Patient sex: M
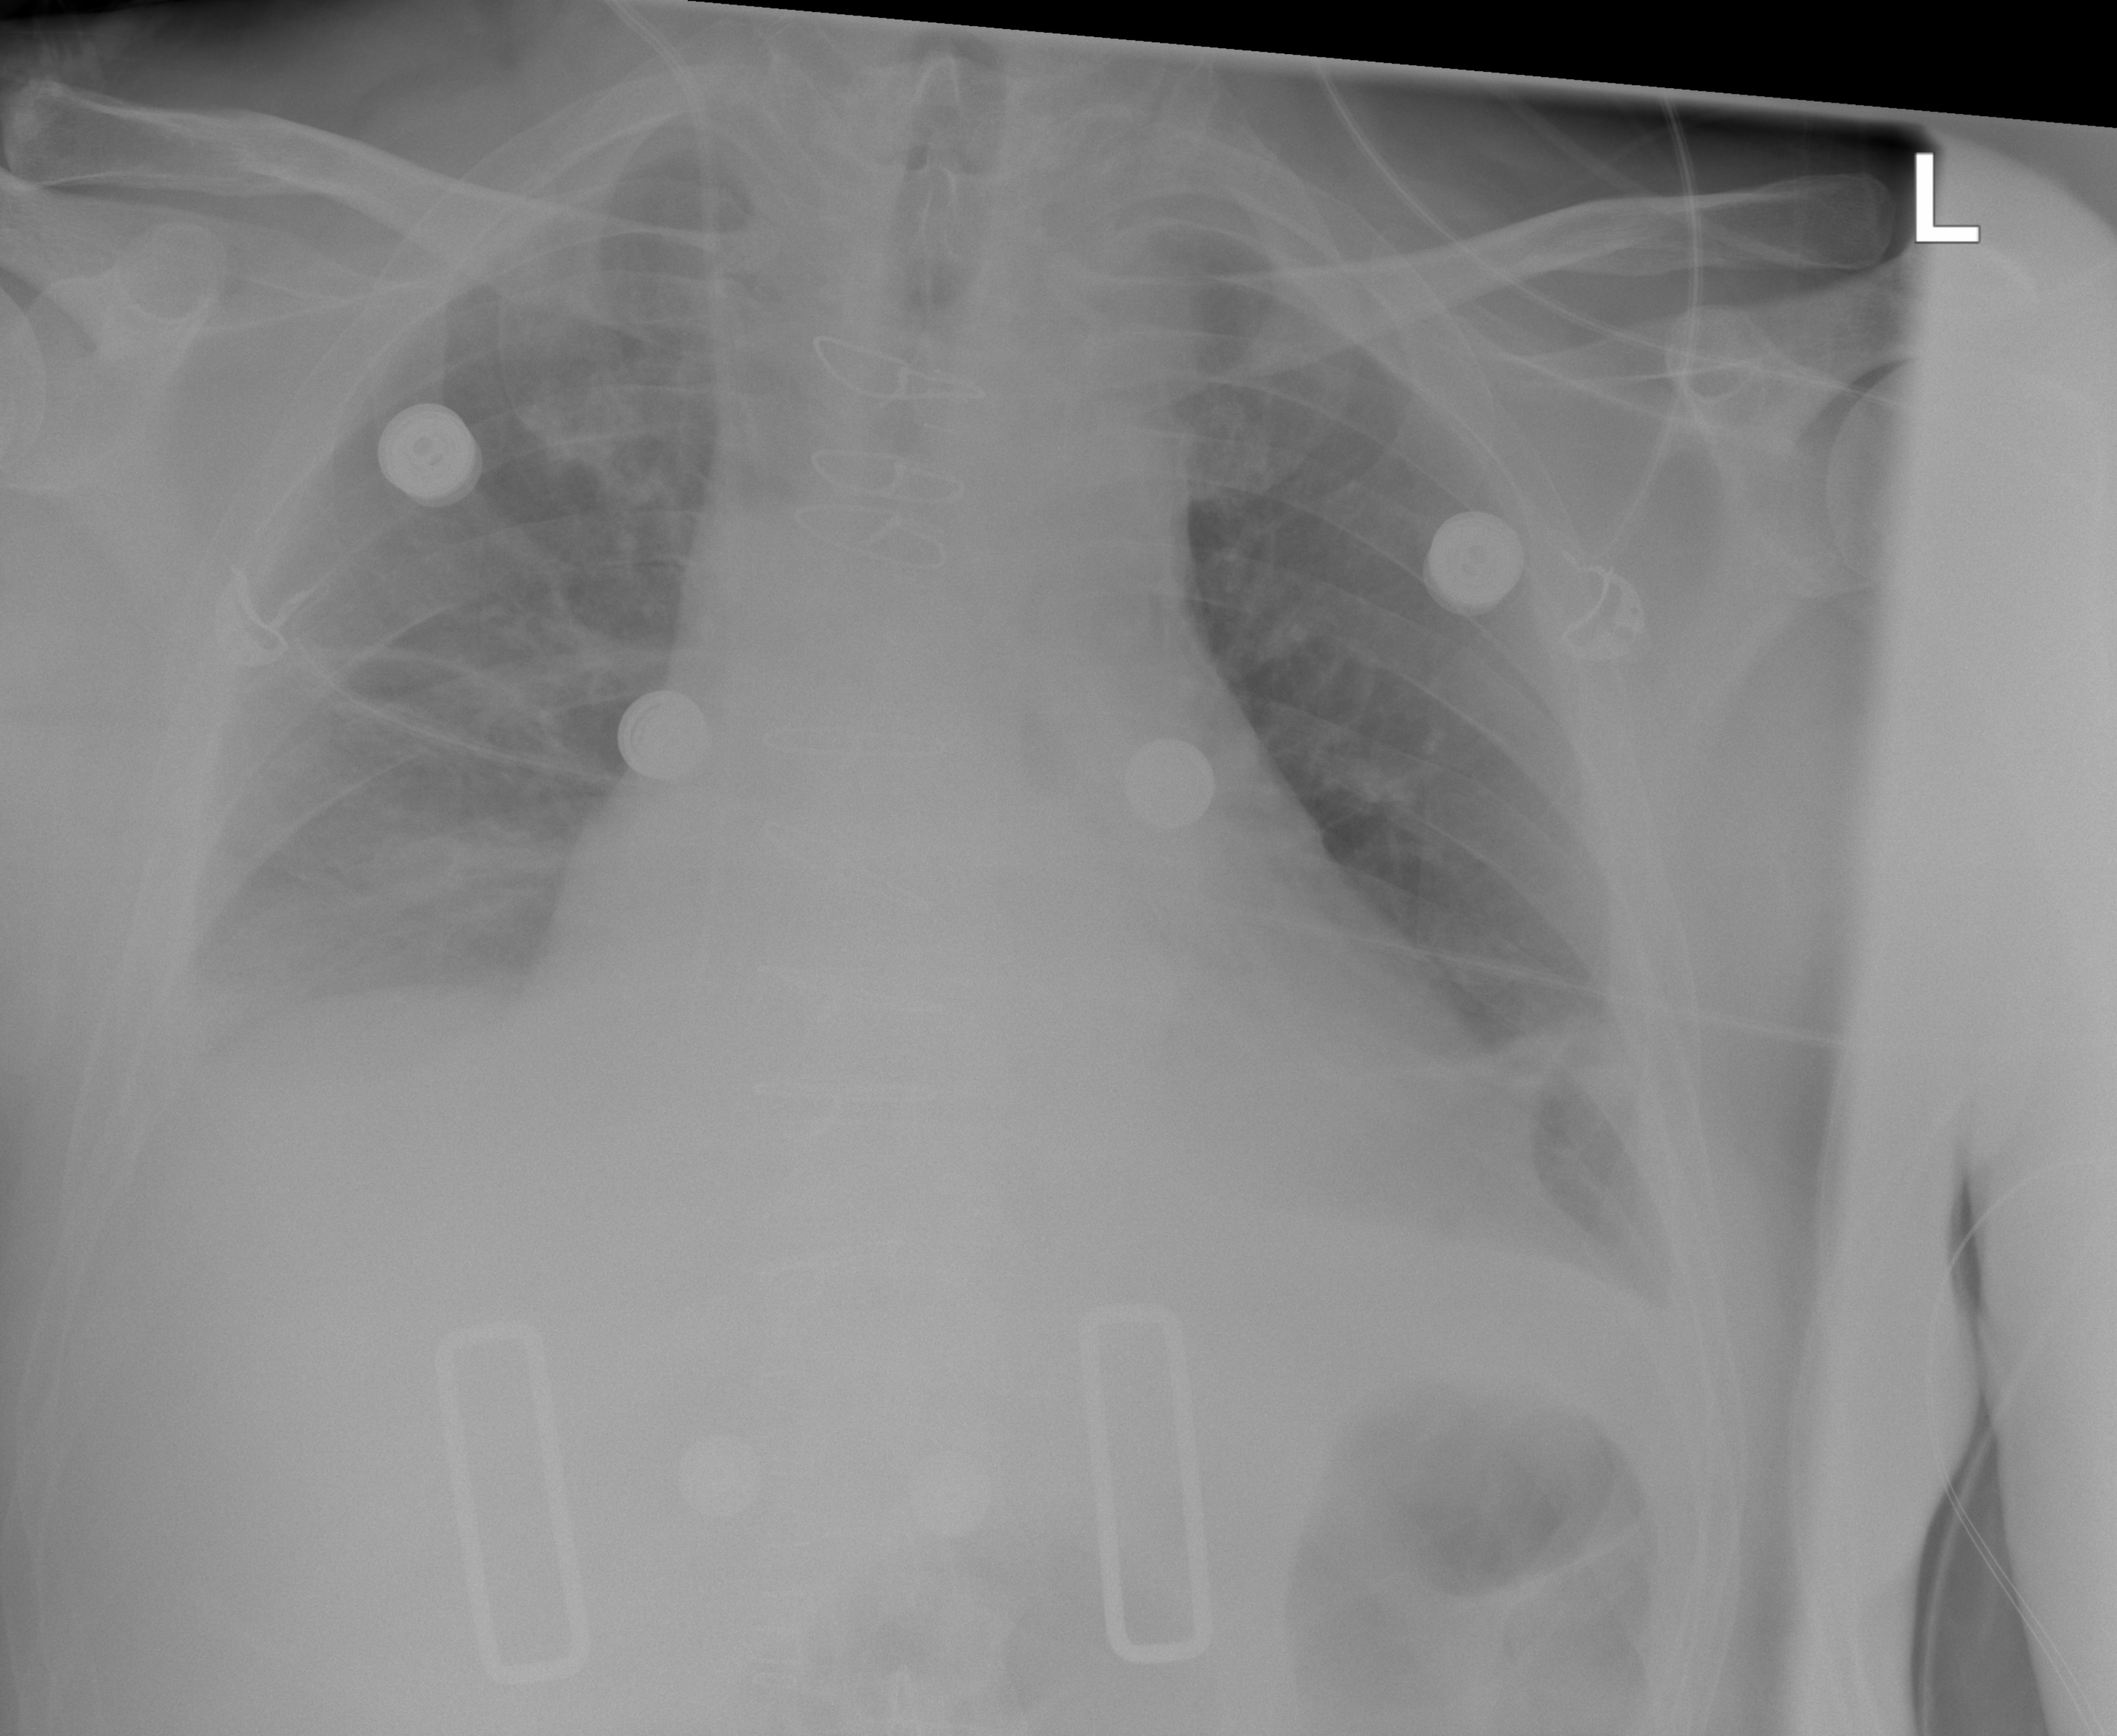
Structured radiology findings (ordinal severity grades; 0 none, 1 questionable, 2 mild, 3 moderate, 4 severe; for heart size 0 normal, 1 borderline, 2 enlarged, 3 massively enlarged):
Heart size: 2
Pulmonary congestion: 0
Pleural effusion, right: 2
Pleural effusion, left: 2
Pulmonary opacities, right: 2
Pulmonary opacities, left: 0
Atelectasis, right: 2
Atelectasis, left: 2